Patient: sex F, age 57
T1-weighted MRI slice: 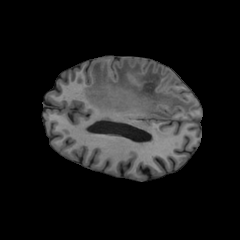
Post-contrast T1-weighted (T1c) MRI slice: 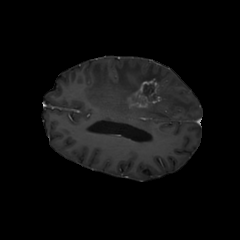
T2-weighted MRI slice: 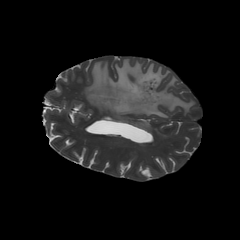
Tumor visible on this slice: yes
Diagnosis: Glioblastoma, IDH-wildtype
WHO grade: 4